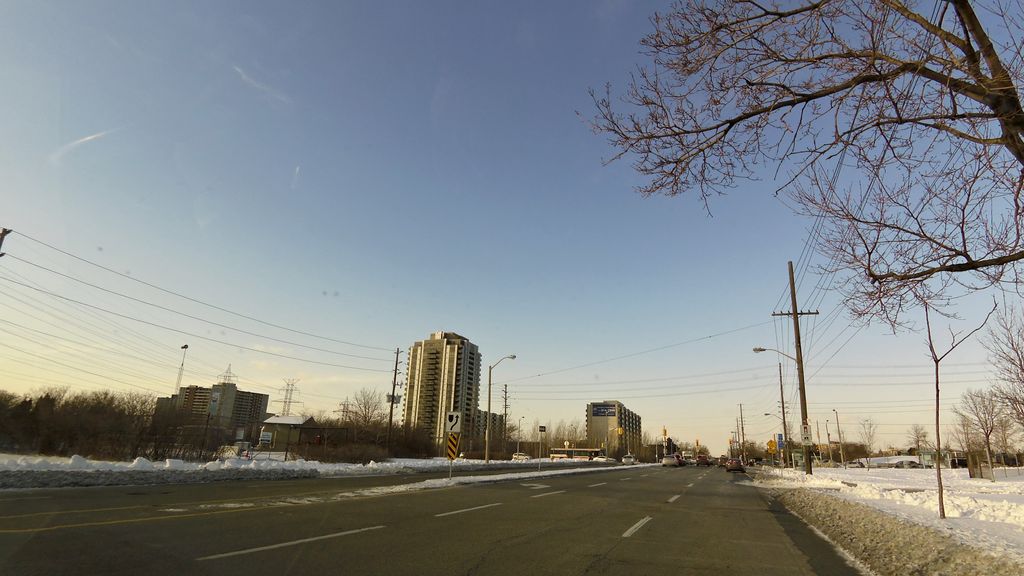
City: toronto